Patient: sex F, age 60
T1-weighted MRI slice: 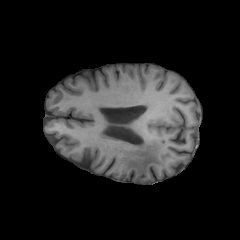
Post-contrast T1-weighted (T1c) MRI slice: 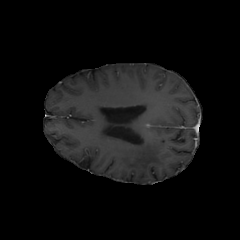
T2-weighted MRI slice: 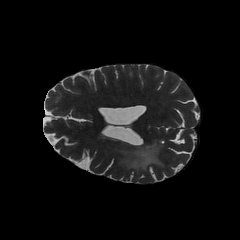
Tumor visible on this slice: yes
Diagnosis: Glioblastoma, IDH-wildtype
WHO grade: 4